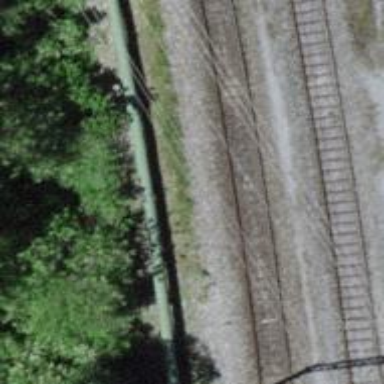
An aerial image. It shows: Railway yard with electrified contact lines.